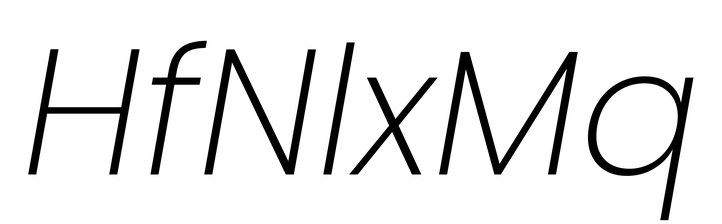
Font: Poppins-ExtraLightItalic